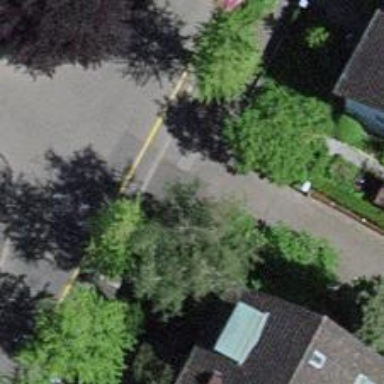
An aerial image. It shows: Living street.